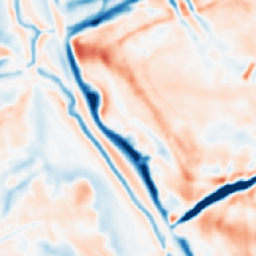
Category: multiscale
Decomposition family: dog_multiscale
Decomposition parameters: sigma_ratio: 1.6
n_scales: 3
base_sigma: 2
Upsampling method: area
Upsampling parameters: scale: 4
Upsampling scale: 4